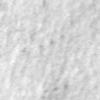
Label: no_change